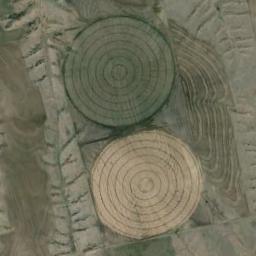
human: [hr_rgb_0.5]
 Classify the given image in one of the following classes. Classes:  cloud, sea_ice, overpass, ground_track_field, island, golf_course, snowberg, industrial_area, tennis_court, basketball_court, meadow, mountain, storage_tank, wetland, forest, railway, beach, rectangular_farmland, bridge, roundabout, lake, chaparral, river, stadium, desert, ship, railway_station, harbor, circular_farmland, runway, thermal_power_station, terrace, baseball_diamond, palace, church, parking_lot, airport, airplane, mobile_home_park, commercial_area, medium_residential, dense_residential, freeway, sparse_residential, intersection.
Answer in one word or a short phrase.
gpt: circular_farmland